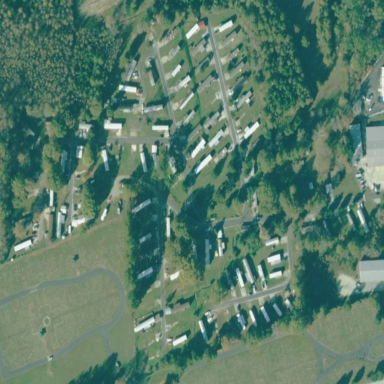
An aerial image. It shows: Trailer park area.